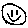
Label: smiley face